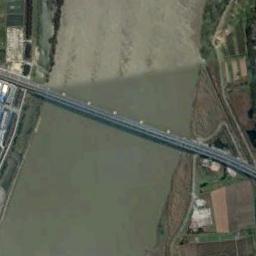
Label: bridge